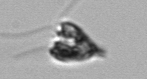
Label: Pyramimonas_longicauda